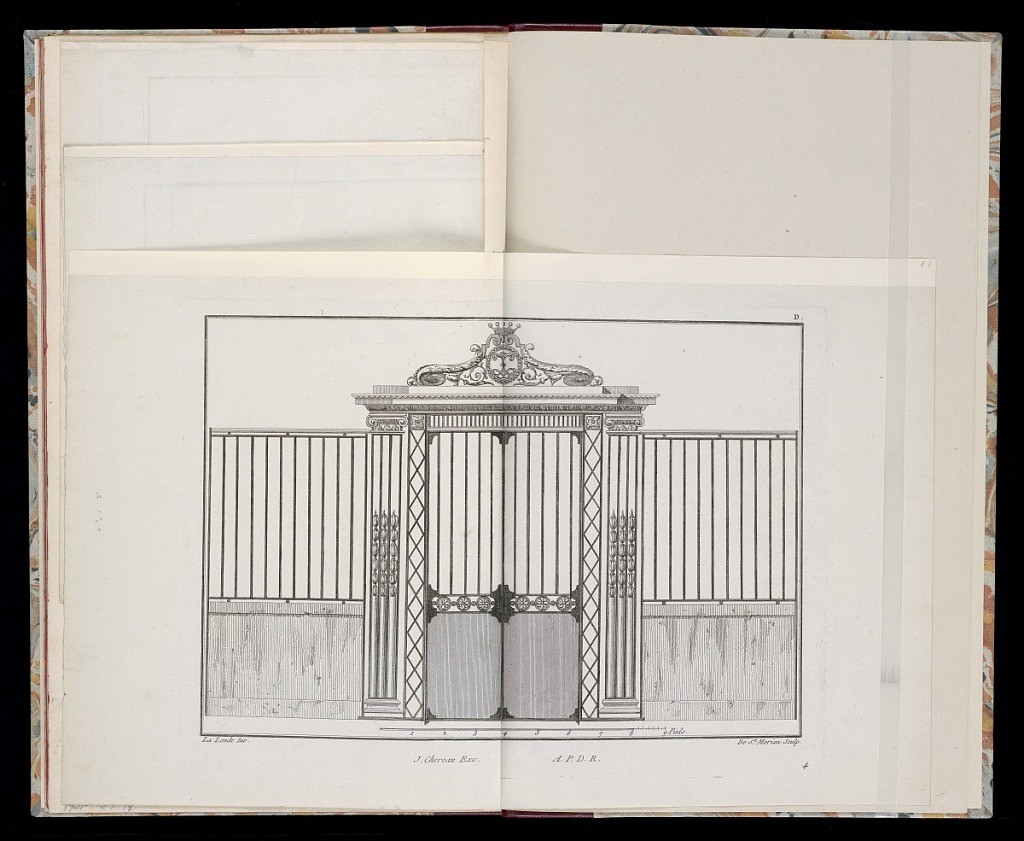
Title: Design for a Gate
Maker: Richard de Lalonde, French, active 1780–96
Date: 1789
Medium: Etching on off-white laid paper
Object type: Print
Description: Design for a gate with a crowned monogram encircled by bead course and framed by scrolling acanthus leaves. The plate is signed and numbered.